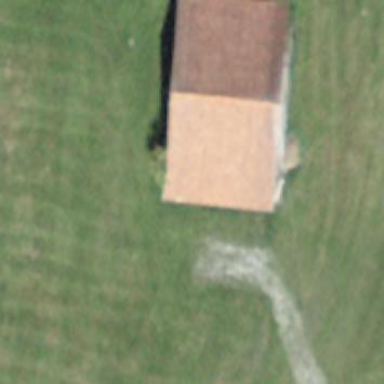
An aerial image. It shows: Barn.